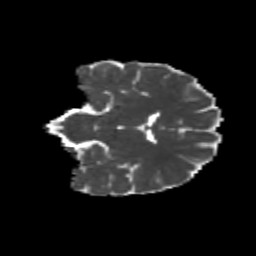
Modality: MD
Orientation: coronal
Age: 21
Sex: male
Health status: healthy
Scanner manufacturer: siemens
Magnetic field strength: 3 T
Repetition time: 8.6 s
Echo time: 0.095 s